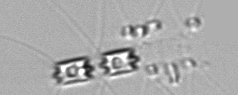
Label: Chaetoceros_didymus_TAG_external_flagellate